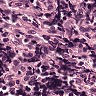
Metastatic tissue present: no